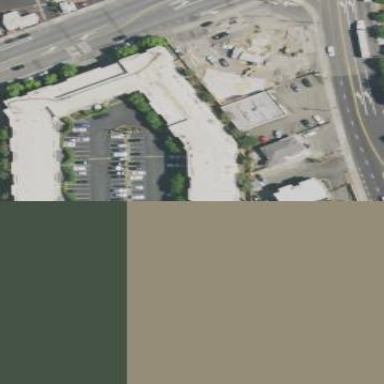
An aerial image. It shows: Commercial area.